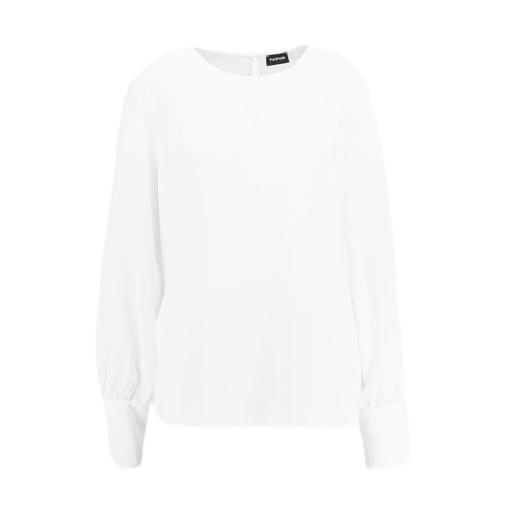
white bell-sleeve top, white long-sleeved blouse, white bell-sleeve tunic, white background